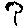
Label: tree